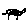
Label: cat